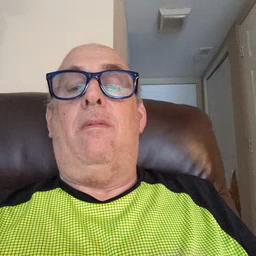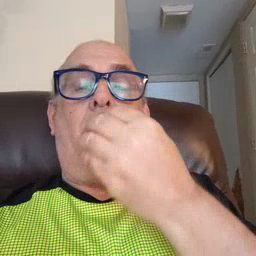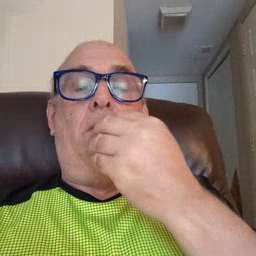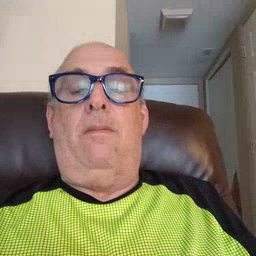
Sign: food